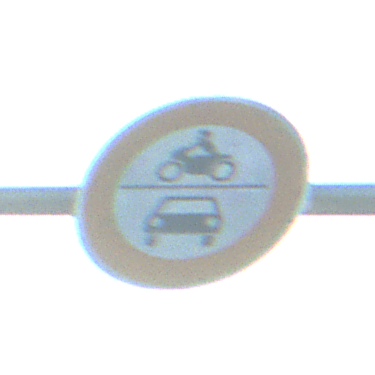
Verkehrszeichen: VerbotKraftfahrzeuge
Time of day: MorningAfternoon
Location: Outdoor (Nature)
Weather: Clear
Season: NotSpecified
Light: Natural